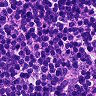
Metastatic tissue present: no